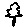
Label: tree